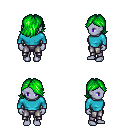
a pixel art fantasy rpg character, female body template, dark elf, purple skin, teal long-sleeve shirt, metal pants, green swoop hairstyle, four views (front, back, left, right), 2x2 character sprite sheet, small pixel art, hard edges, no anti-aliasing